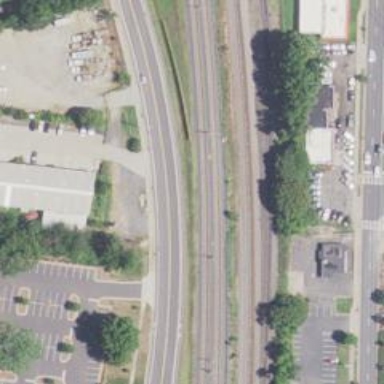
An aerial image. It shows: Light rail railway with electrified contact line.